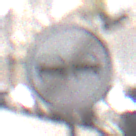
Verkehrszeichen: EndeUeberholverbot
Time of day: MorningAfternoon
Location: Outdoor (Urban)
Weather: PartlyCloudy
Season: NotSpecified
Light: Natural